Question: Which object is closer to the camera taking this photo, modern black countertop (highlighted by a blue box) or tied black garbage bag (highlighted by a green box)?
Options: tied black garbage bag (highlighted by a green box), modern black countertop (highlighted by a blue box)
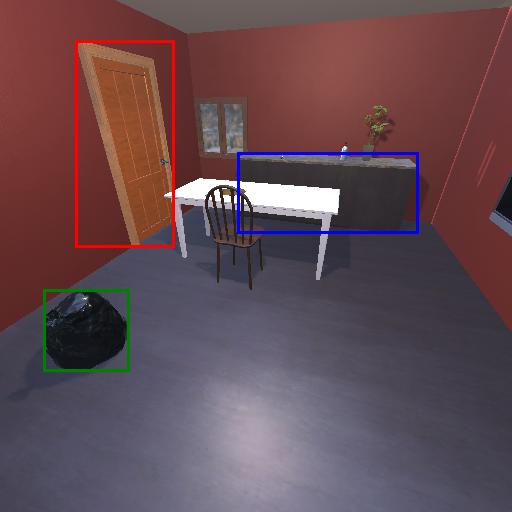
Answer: tied black garbage bag (highlighted by a green box)